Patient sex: M
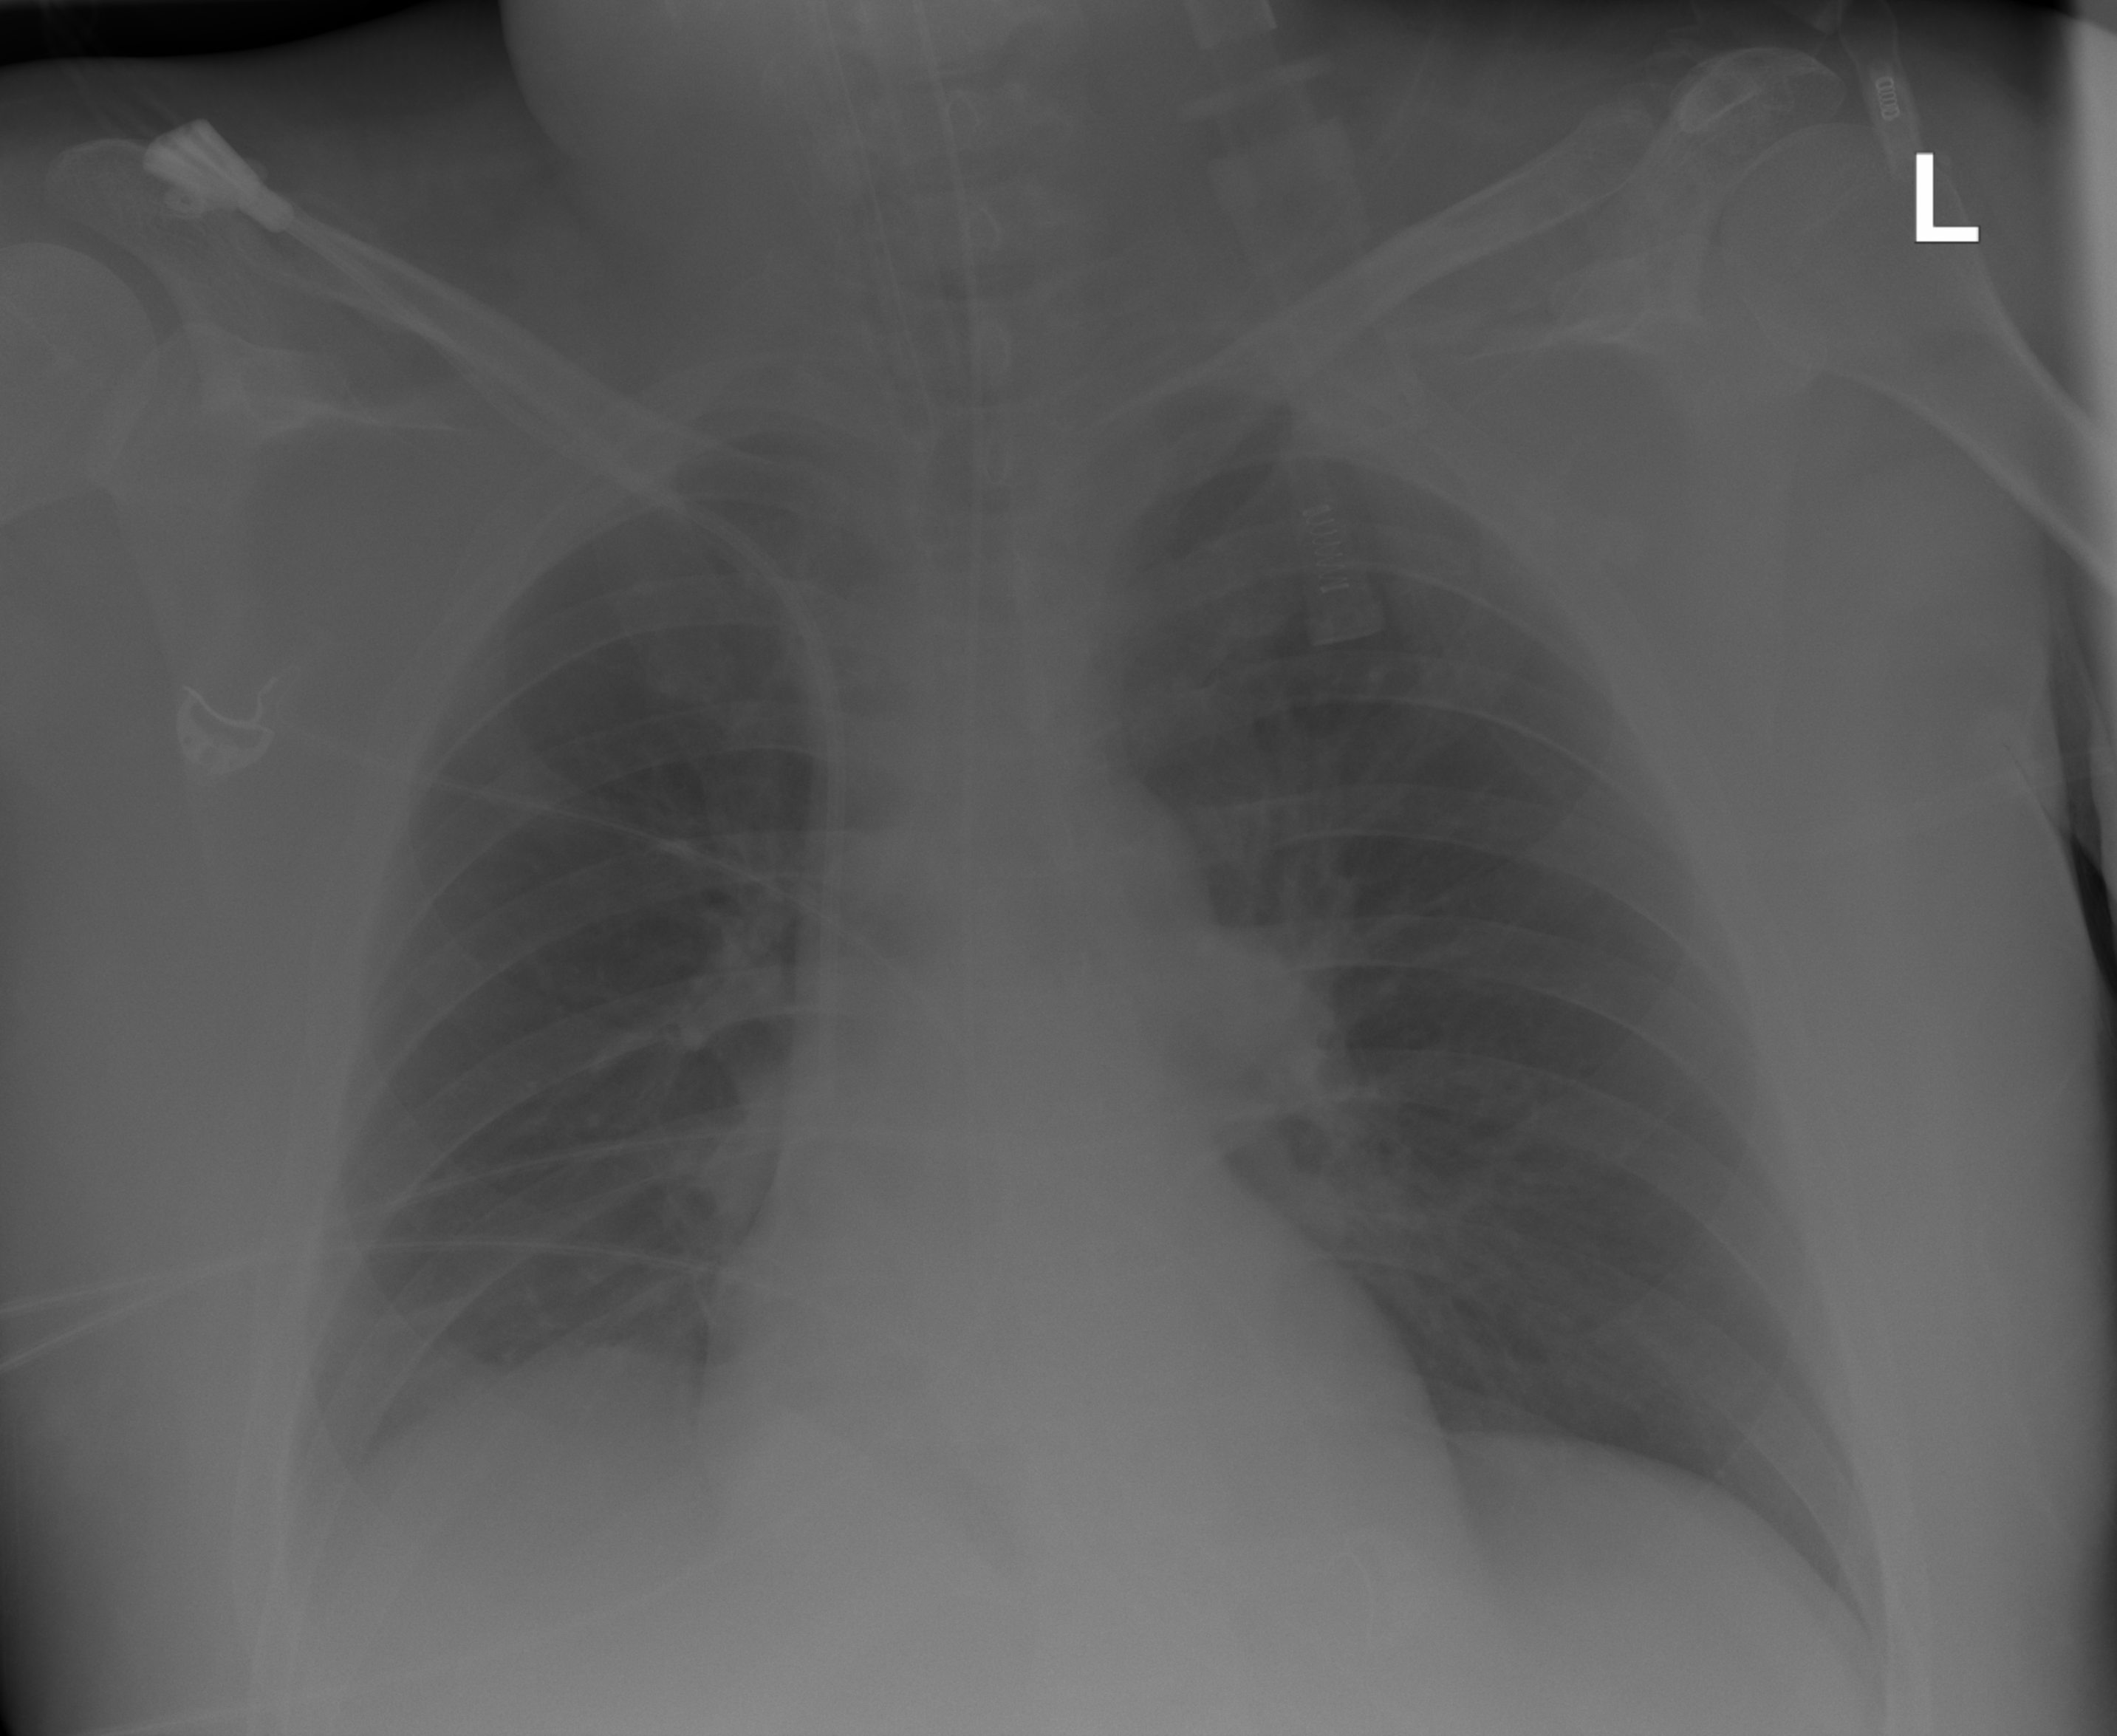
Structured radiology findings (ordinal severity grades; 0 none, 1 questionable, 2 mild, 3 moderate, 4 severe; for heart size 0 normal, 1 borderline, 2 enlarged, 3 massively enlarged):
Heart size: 0
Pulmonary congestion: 0
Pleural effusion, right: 2
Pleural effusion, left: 0
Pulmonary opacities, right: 0
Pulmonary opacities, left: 0
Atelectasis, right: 2
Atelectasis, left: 0